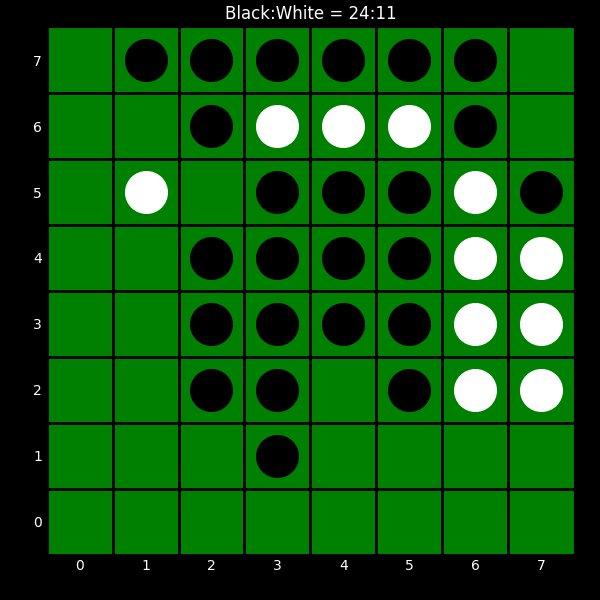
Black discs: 24
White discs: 11